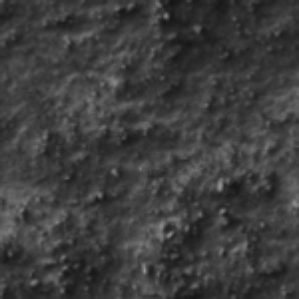
Label: frost